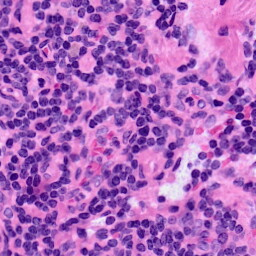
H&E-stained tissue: LymphNode